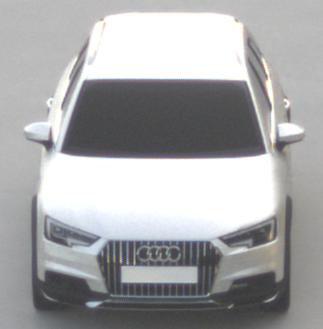
Make: Audi
Model: A4 Allroad 45 TFSI
Detailed model: A4 (B9) allroad
Model produced from: 2019/02
Model produced until: 2019/05
Doors: 5
Color: white
Road condition: dry road
Daytime: sunrise or sunset
Contrast: low contrast